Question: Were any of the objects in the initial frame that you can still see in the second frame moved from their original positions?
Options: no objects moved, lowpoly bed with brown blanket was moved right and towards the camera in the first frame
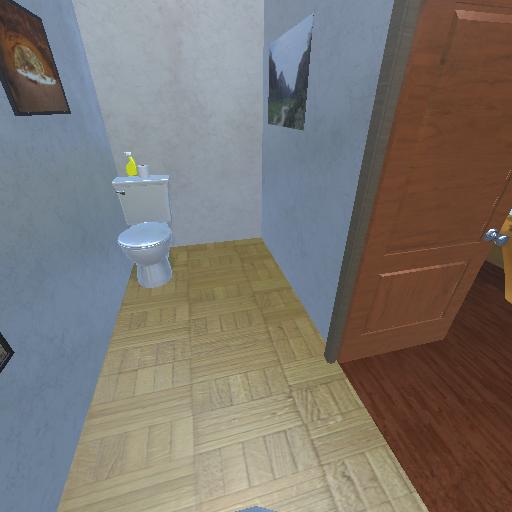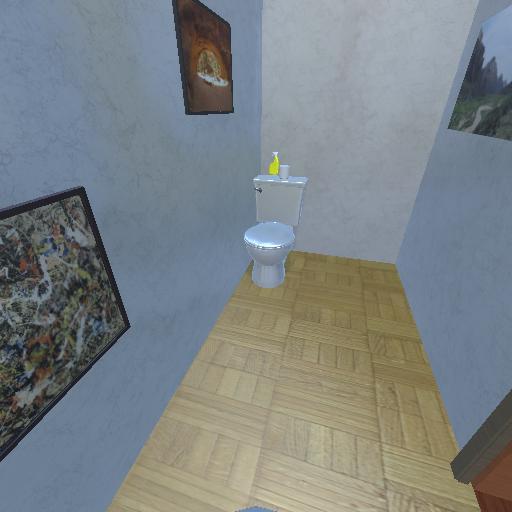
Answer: no objects moved